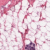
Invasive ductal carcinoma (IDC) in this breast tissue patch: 0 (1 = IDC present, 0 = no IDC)